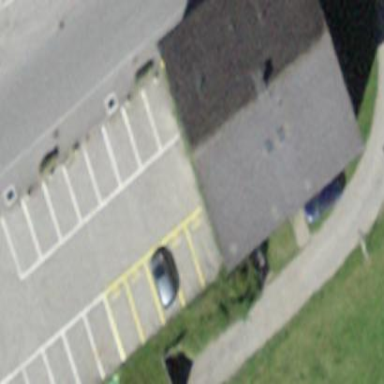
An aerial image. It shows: Parking area.